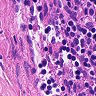
Metastatic tissue present: no